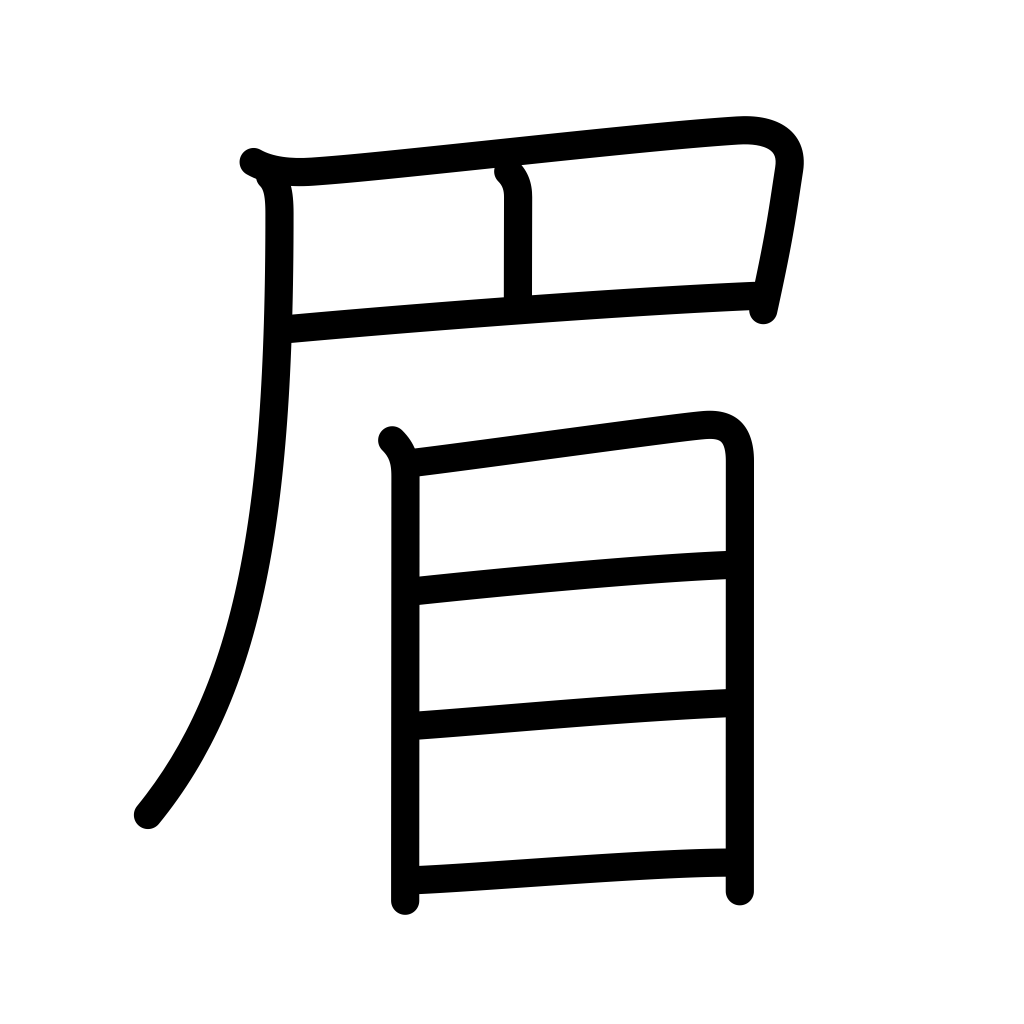
Meaning: eyebrow